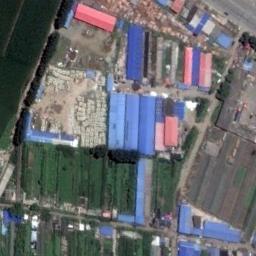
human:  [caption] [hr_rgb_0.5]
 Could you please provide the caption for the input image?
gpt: The industrial area is large .

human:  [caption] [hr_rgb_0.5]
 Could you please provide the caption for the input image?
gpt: In an industrial area there are factories and roads, There are some open-air items, There are green spaces and free land .

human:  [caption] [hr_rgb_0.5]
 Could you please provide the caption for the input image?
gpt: There are many houses of different shapes and sizes in the industrial zone .

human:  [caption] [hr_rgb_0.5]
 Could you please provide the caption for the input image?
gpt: The industrial area with some neatly arranged blue workshops and red workshops is next to some farmland .

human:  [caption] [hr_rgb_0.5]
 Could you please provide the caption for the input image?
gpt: There are some blue buildings and some green lawns on the industrial area .